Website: home-depot
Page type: billing-address
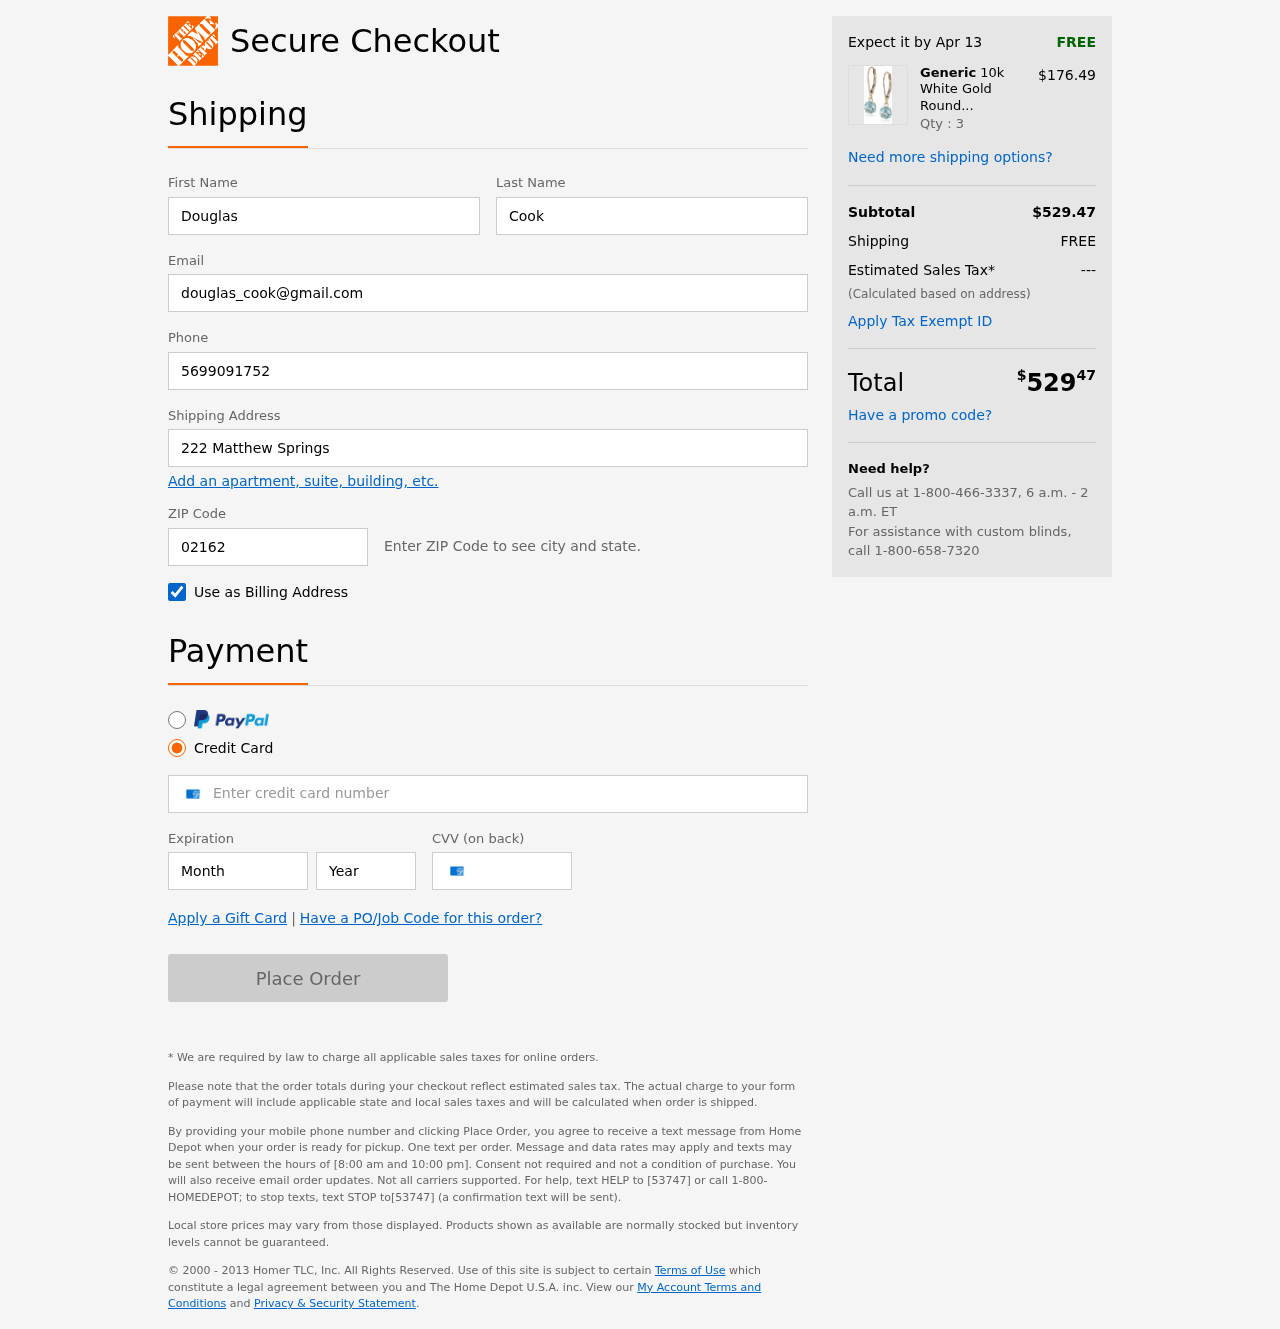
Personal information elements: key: PII_FIRSTNAME
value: Douglas
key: PII_LASTNAME
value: Cook
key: PII_EMAIL
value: douglas_cook@gmail.com
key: PII_PHONE
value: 5699091752
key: PII_STREET
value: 222 Matthew Springs
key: PII_POSTCODE
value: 02162
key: PII_CARD_NUMBER
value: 3756 0026 8831 231
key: PII_CARD_EXPIRY_MONTH
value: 04
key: PII_CARD_CVV
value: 7022
Product elements: key: PRODUCT1_BRAND
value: Generic
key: PRODUCT1_NAME
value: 10k White Gold Round Checkerboard Cut Aquamarine Leverback Earrings (6mm)
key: PRODUCT1_PRICE
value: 176.49
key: PRODUCT1_QUANTITY
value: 3
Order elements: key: ORDER_DELIVERY_DATE
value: Apr 13
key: ORDER_SUBTOTAL
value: $529.47
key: ORDER_SHIPPING_COST
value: FREE
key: ORDER_TAX
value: ---
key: ORDER_TOTAL2
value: $52947